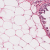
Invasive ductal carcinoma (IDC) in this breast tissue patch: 0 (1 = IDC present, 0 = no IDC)